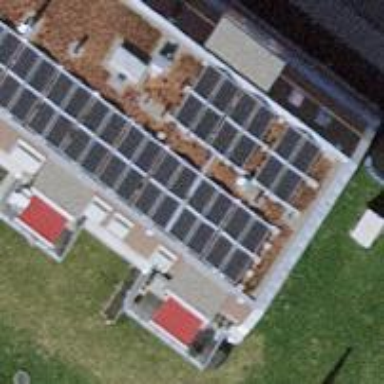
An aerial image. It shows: Solar power generator utilizing photovoltaic technology with solar photovoltaic panels.